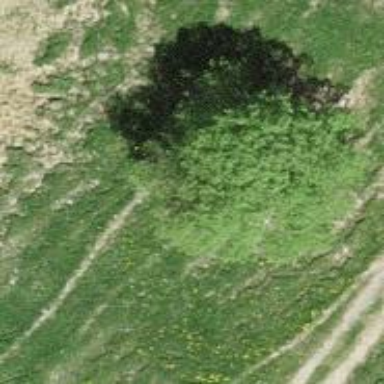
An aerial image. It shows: Evergreen tree with needle-leaved leaves.